Chest X-ray:
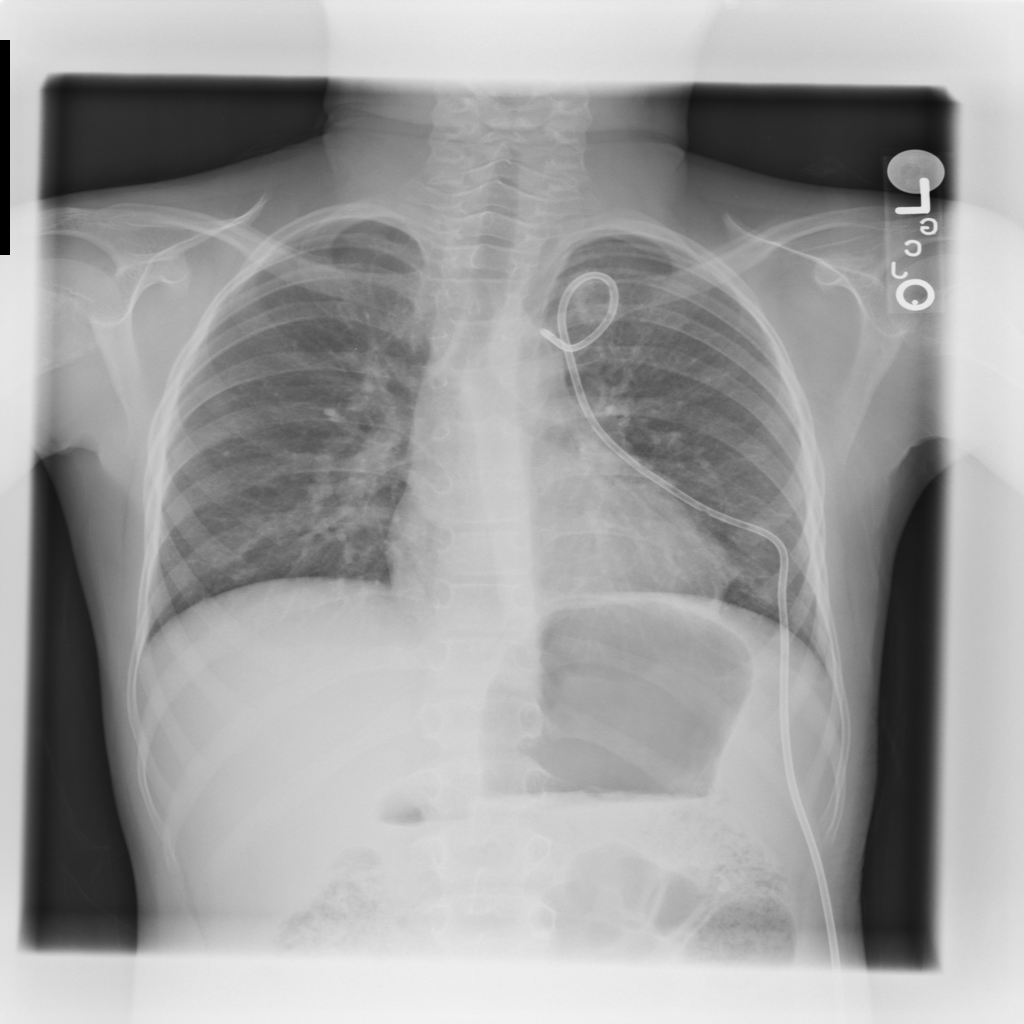
No abnormal finding: yes